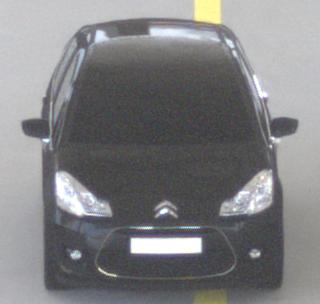
Make: Citroen
Model: C3 1.1
Detailed model: C3 (II)
Model produced from: 2010/01
Model produced until: 2012/03
Doors: 5
Color: black
Road condition: dry road
Daytime: morning or afternoon
Contrast: low contrast